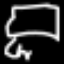
Label: octagon